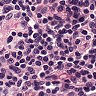
Metastatic tissue present: no